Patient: sex M, age 31
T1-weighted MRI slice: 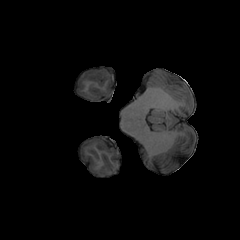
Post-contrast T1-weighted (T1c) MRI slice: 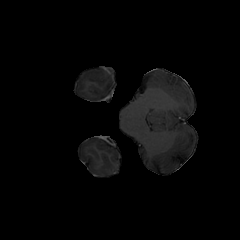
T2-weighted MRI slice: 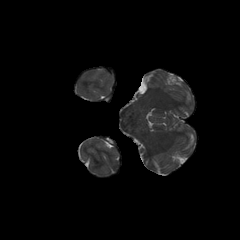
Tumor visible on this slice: no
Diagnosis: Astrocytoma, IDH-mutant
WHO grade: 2